Field crop: maize
Growth stage: 2
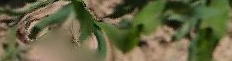
Species: maize